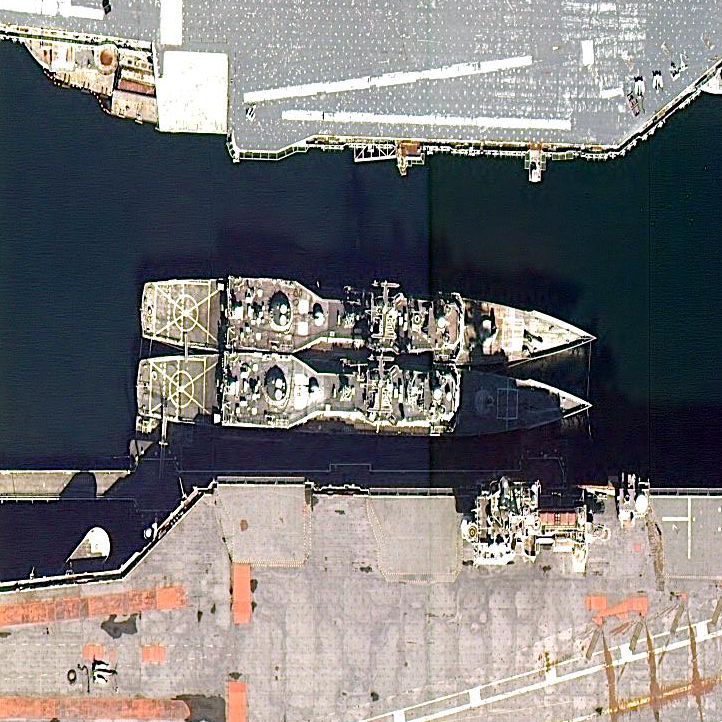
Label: cruiser